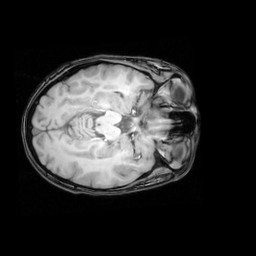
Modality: T1w
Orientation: axial
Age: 20
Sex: female
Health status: healthy
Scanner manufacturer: philips
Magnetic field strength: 3 T
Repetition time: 0.012 s
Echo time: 0.0037 s